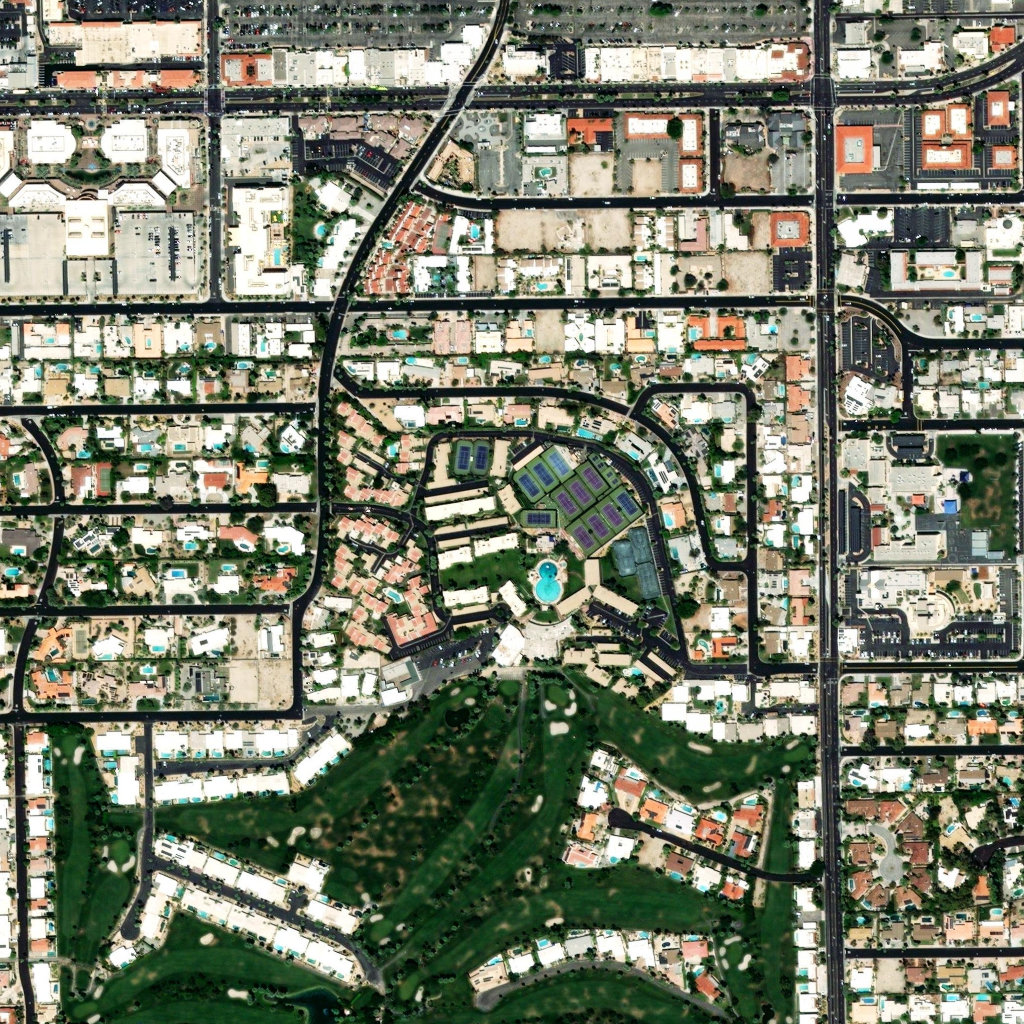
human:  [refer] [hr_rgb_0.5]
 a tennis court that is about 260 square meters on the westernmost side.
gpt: <box>[[9, 45, 10, 48, 0]]</box>